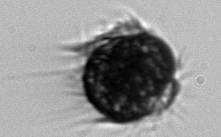
Label: Mesodinium